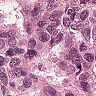
Metastatic tissue present: yes